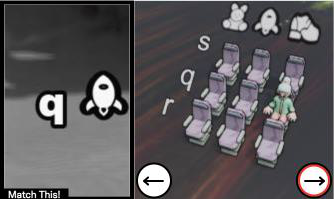
Task: seats
Answer: no